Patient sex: M
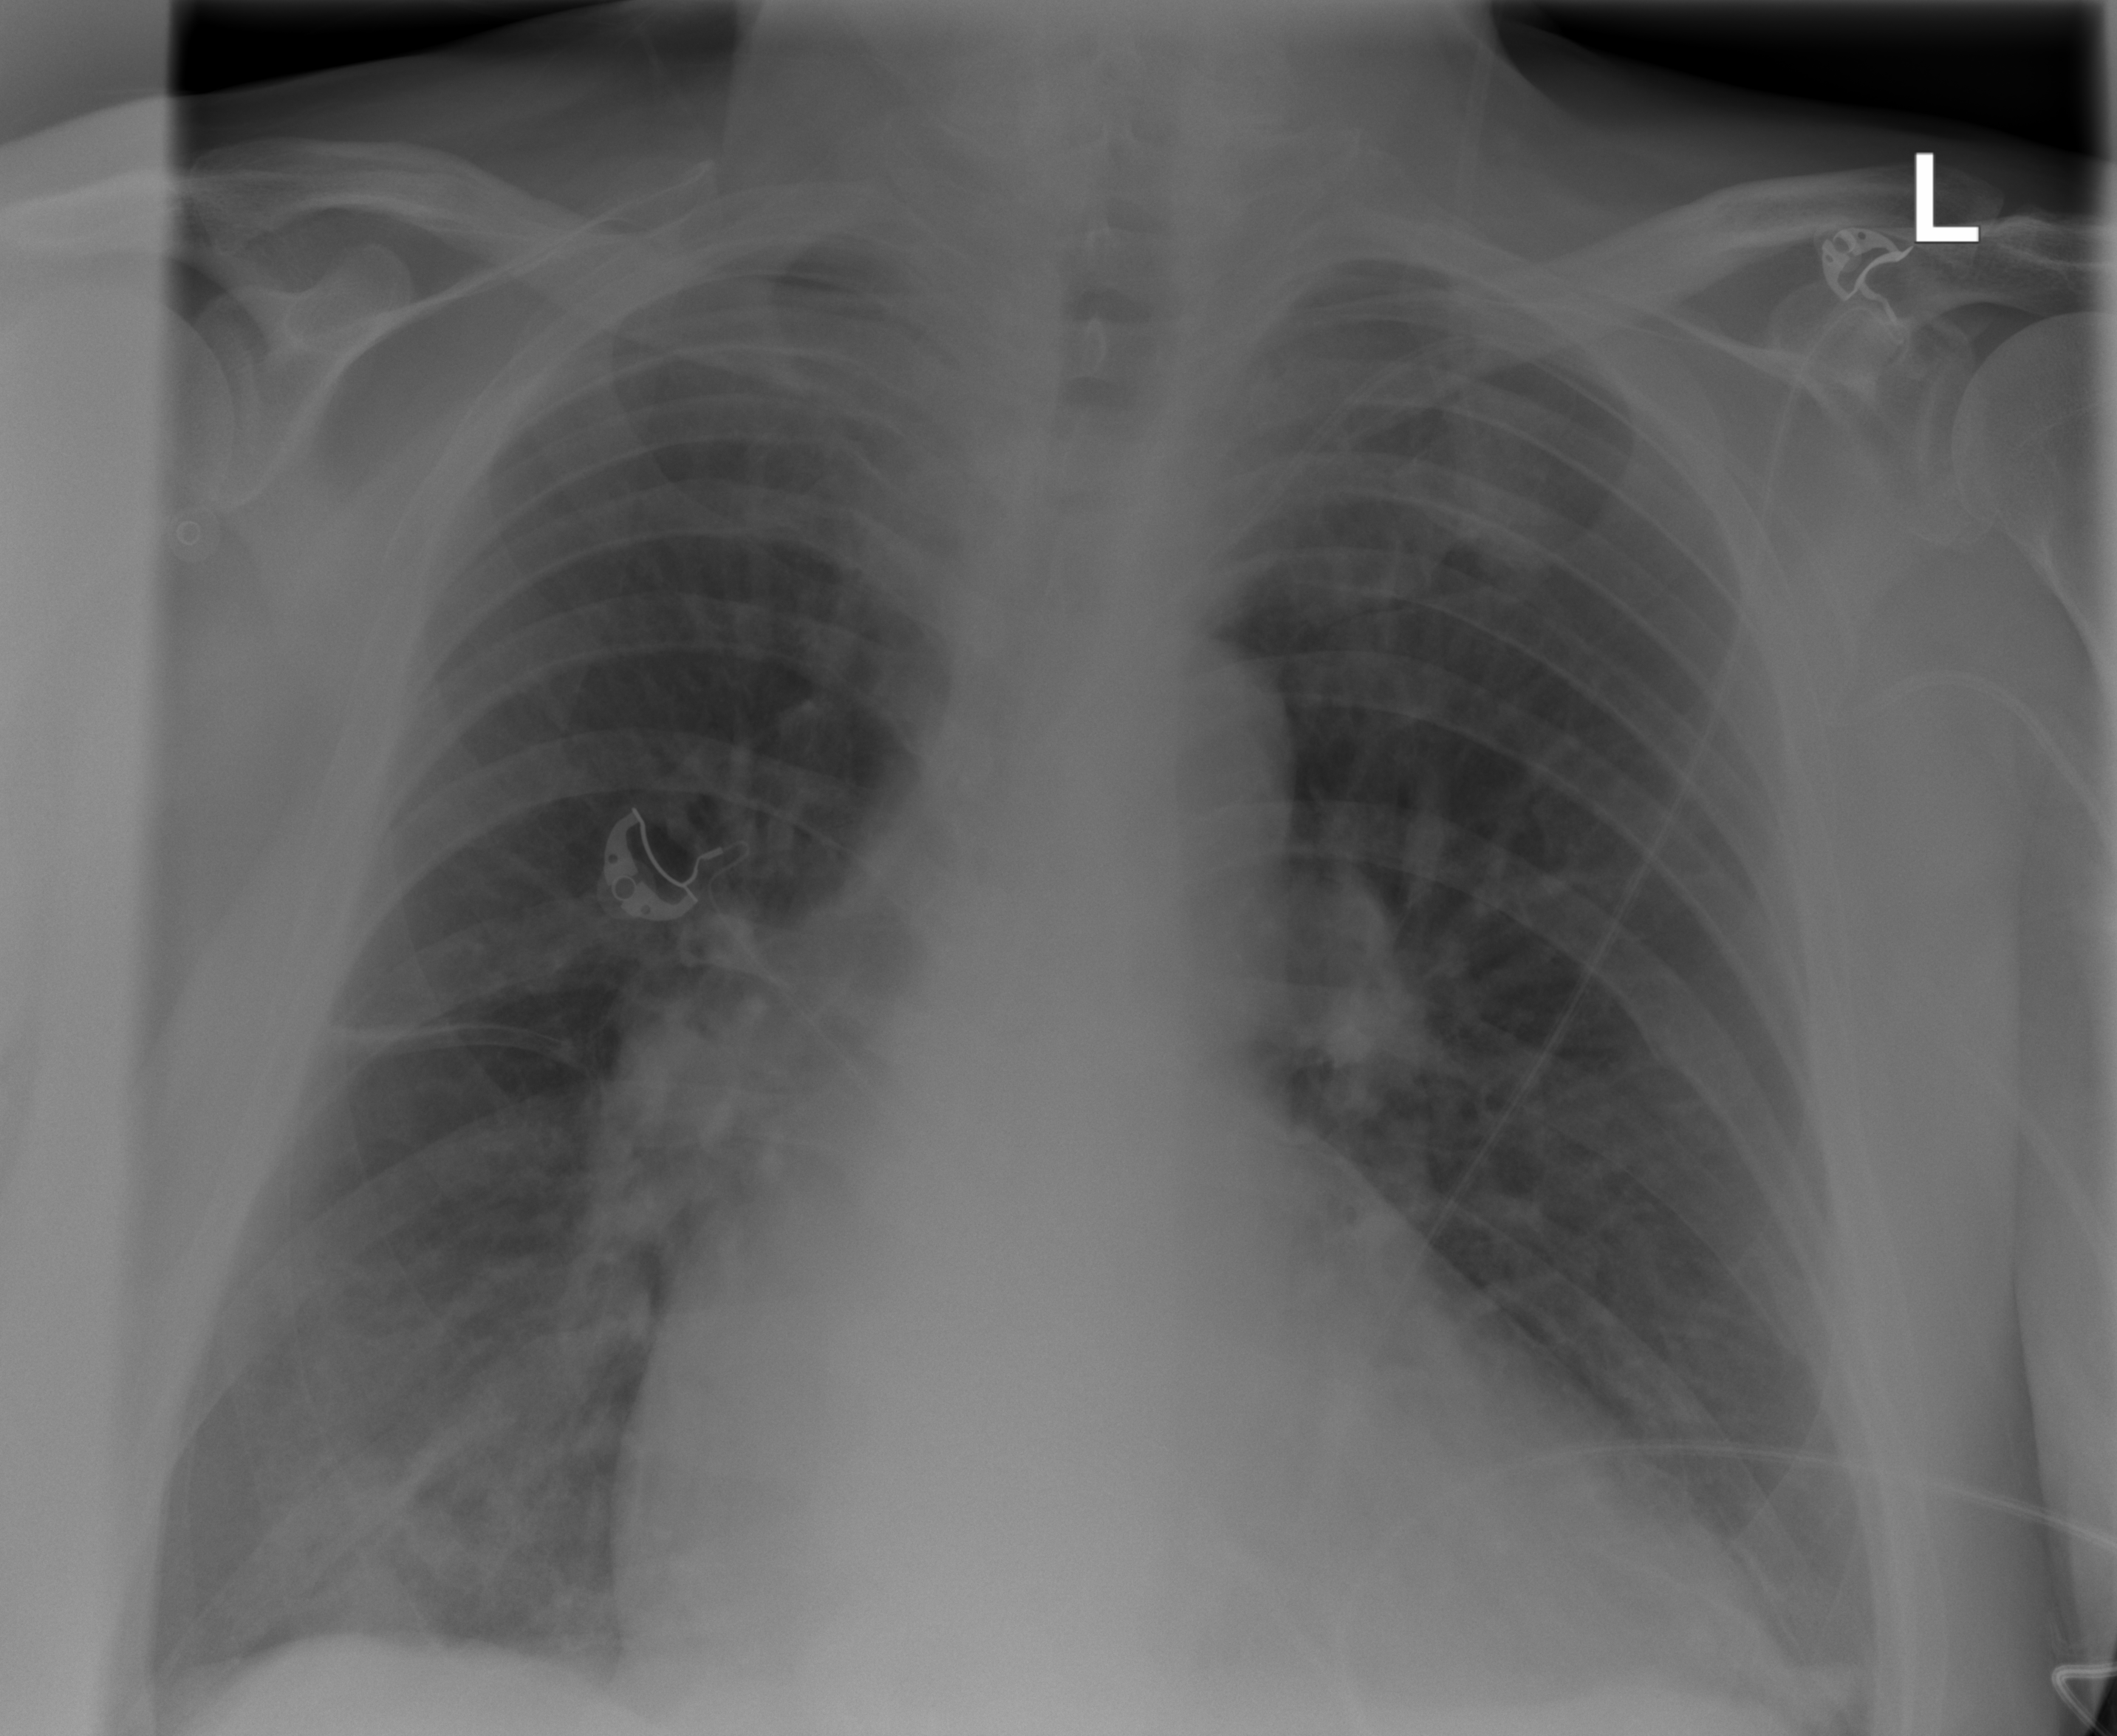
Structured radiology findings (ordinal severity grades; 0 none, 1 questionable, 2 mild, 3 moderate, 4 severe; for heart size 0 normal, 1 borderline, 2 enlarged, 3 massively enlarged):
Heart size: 2
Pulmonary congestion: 0
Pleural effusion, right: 2
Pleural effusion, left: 2
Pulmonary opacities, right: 0
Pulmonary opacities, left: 0
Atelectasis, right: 2
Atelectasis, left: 2